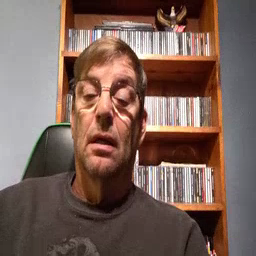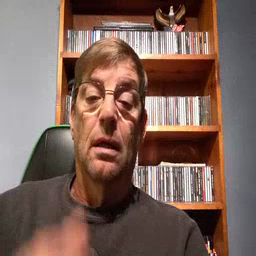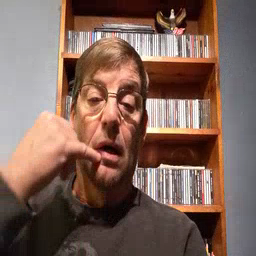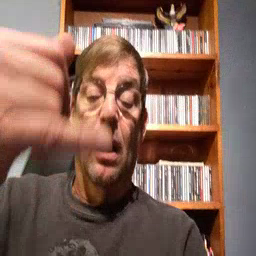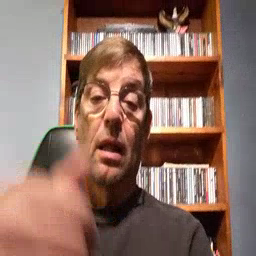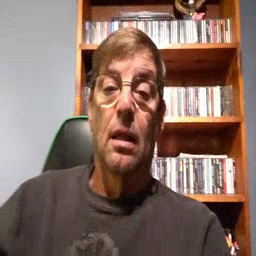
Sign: callonphone